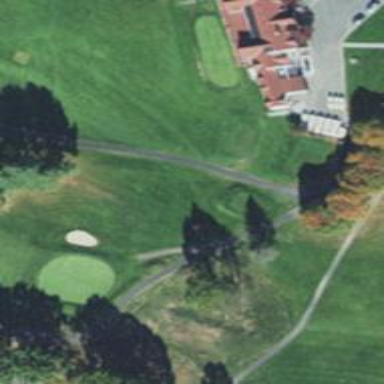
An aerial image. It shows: Service road used as golf cart path.